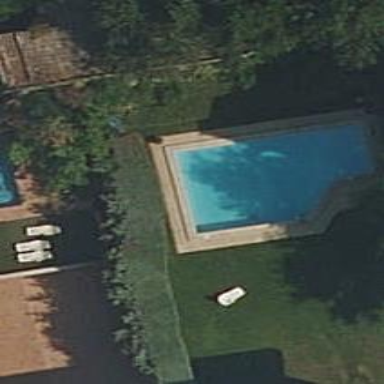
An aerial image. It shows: Swimming pool located in leisure land.